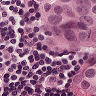
Metastatic tissue present: yes